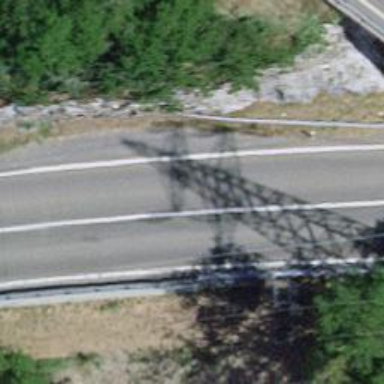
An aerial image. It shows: Asphalt road at the primary level next to abandoned railway.